Question: I have this regex in Ruby: <URL>
'''
/<sometag>(.*?)<\/sometag>/im
'''
And it successfully matches input like this:
'''
<sometag>
123
456
</sometag>
'''
Which would return
'''
123
456
'''
However, when I try this in javascript (testing in chrome), it doesn't match anything.
Does javascript's multiline flag mean something else?
I want to capture everything non-greedily between two given tags.
How can I accomplish this in javascript using regex? Here is a <URL>
'''
<sometag>(.*?)<\/sometag>
'''

This is not XML parsing.
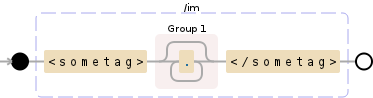
Answer: Javascript does not support multiline expressions when using '.' alone. You have to use '[\s\S]' in place of '.' so an example that satisfies what you want would be:
'''
var x = "<sometag>
123
456
</sometag>";
var ans = x.match(/<sometag>([\s\S]*?)<\/sometag>/im).pop();
// ans equals " 123 456"
'''
note that you still need the 'm' modifier.